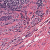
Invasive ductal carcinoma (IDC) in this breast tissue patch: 1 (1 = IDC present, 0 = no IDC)